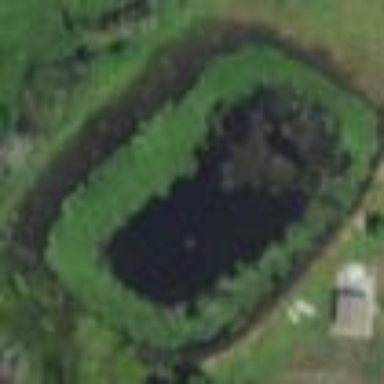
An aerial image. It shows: Pond surrounded by natural water.